Brain MRI, modality: ceT1
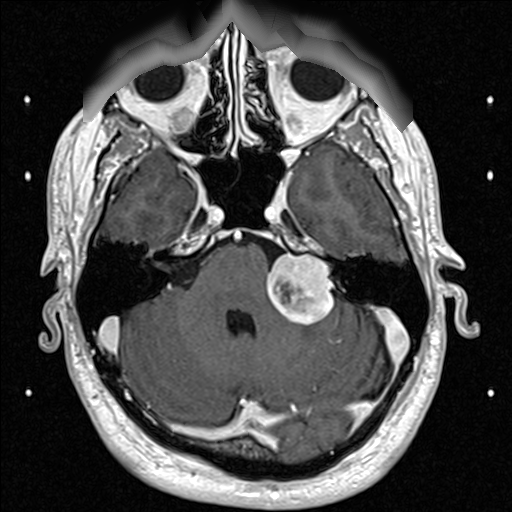